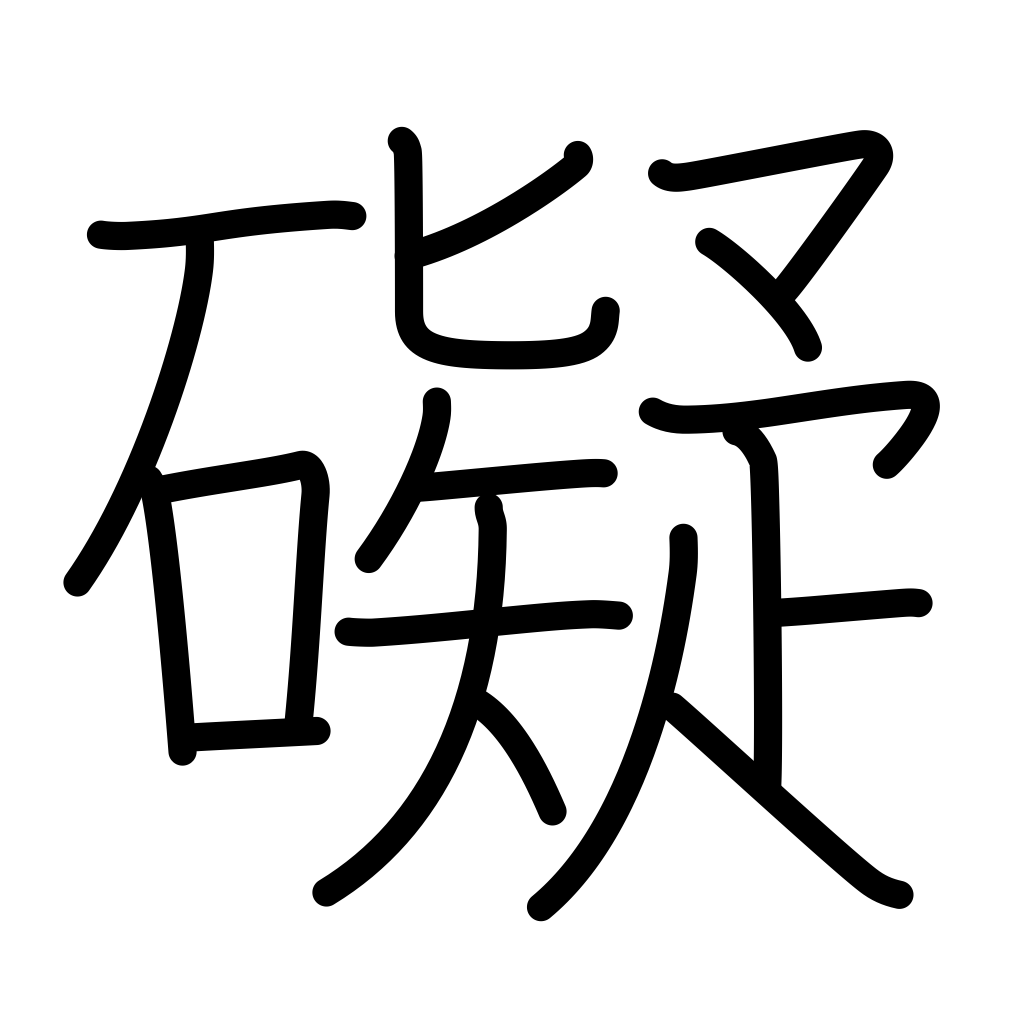
Meaning: obstruct, hinder, block, deter